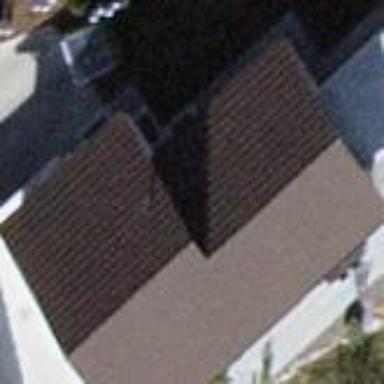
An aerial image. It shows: Detached building with gabled roof.